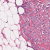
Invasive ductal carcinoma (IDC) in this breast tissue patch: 1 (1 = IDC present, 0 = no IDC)